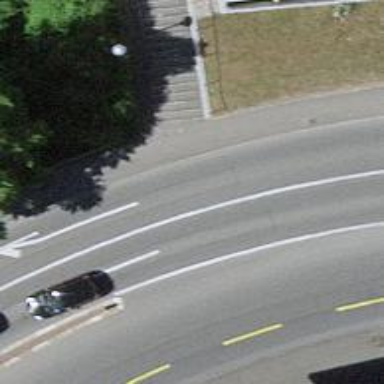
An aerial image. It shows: Road with steps.